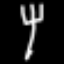
Label: fork